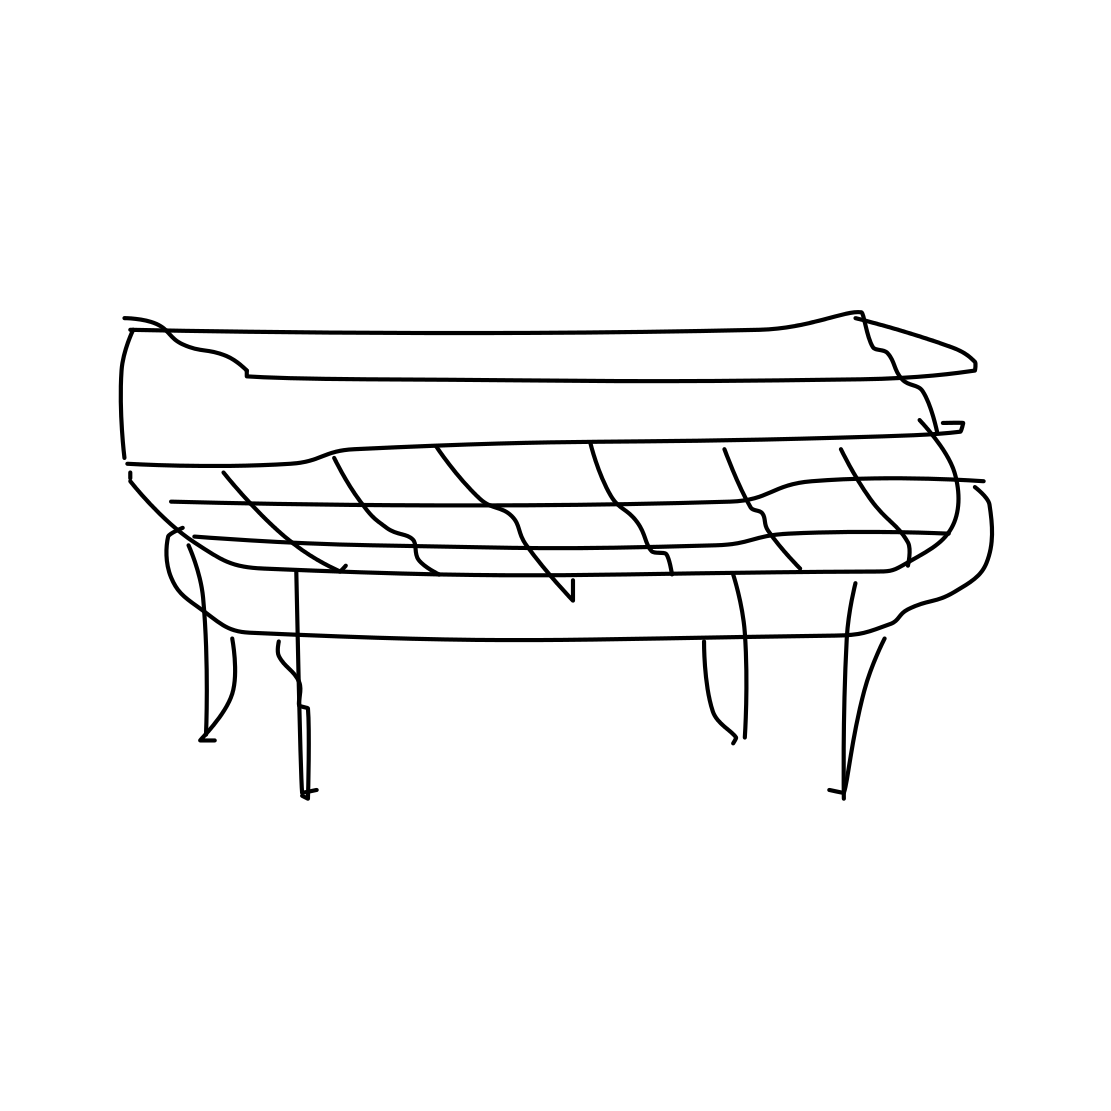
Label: piano